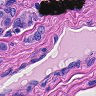
Metastatic tissue present: yes